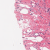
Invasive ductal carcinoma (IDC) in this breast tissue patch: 1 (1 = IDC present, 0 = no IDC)